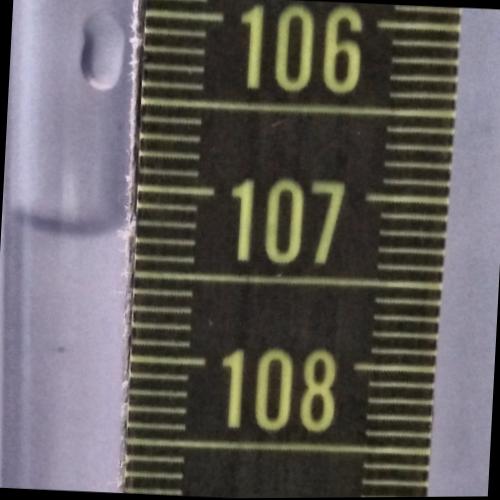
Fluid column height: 107.3 cm